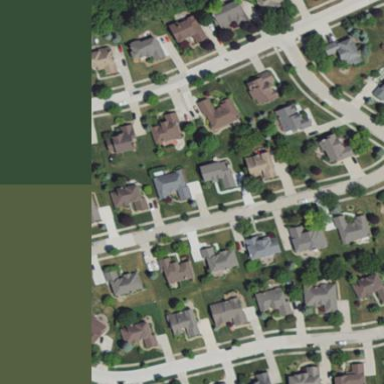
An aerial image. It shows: Single-family residential area.